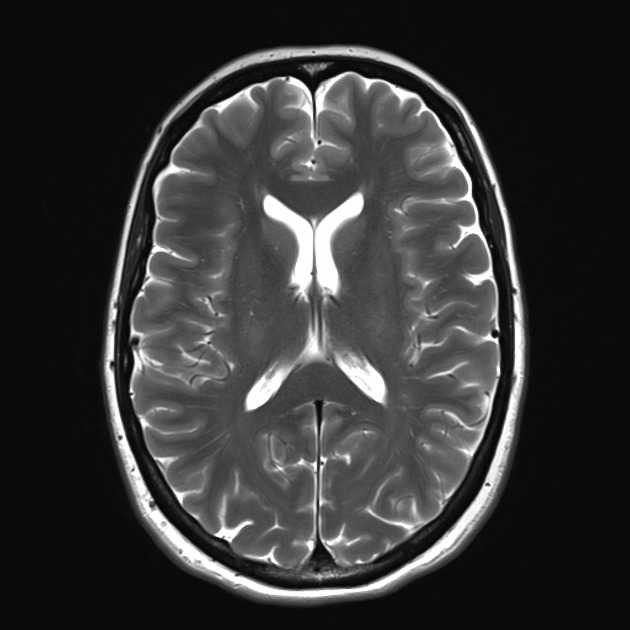
Label: notumor